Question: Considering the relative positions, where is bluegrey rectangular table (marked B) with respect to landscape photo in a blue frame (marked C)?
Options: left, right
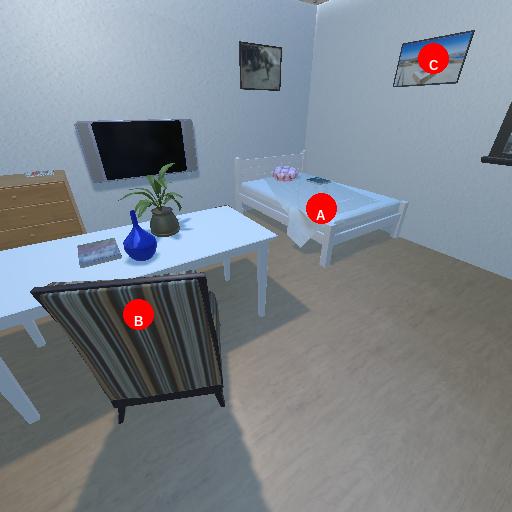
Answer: left